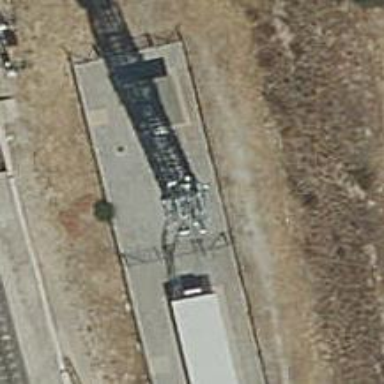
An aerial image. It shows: Mast structure.